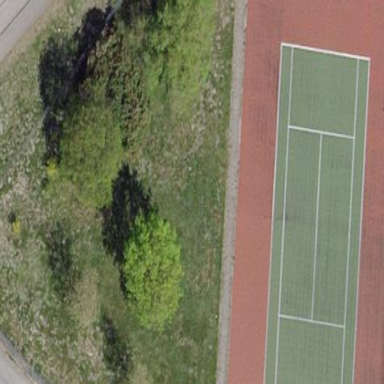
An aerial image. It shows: Pitch for leisure activities.